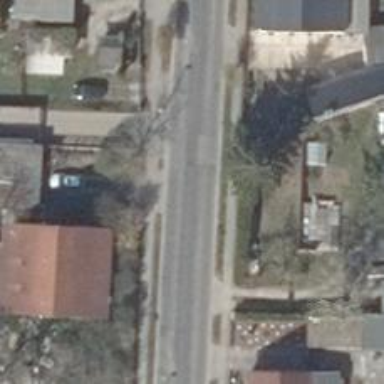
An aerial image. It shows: Secondary road with separate sidewalks on both sides. The road has asphalt surface.